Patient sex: F
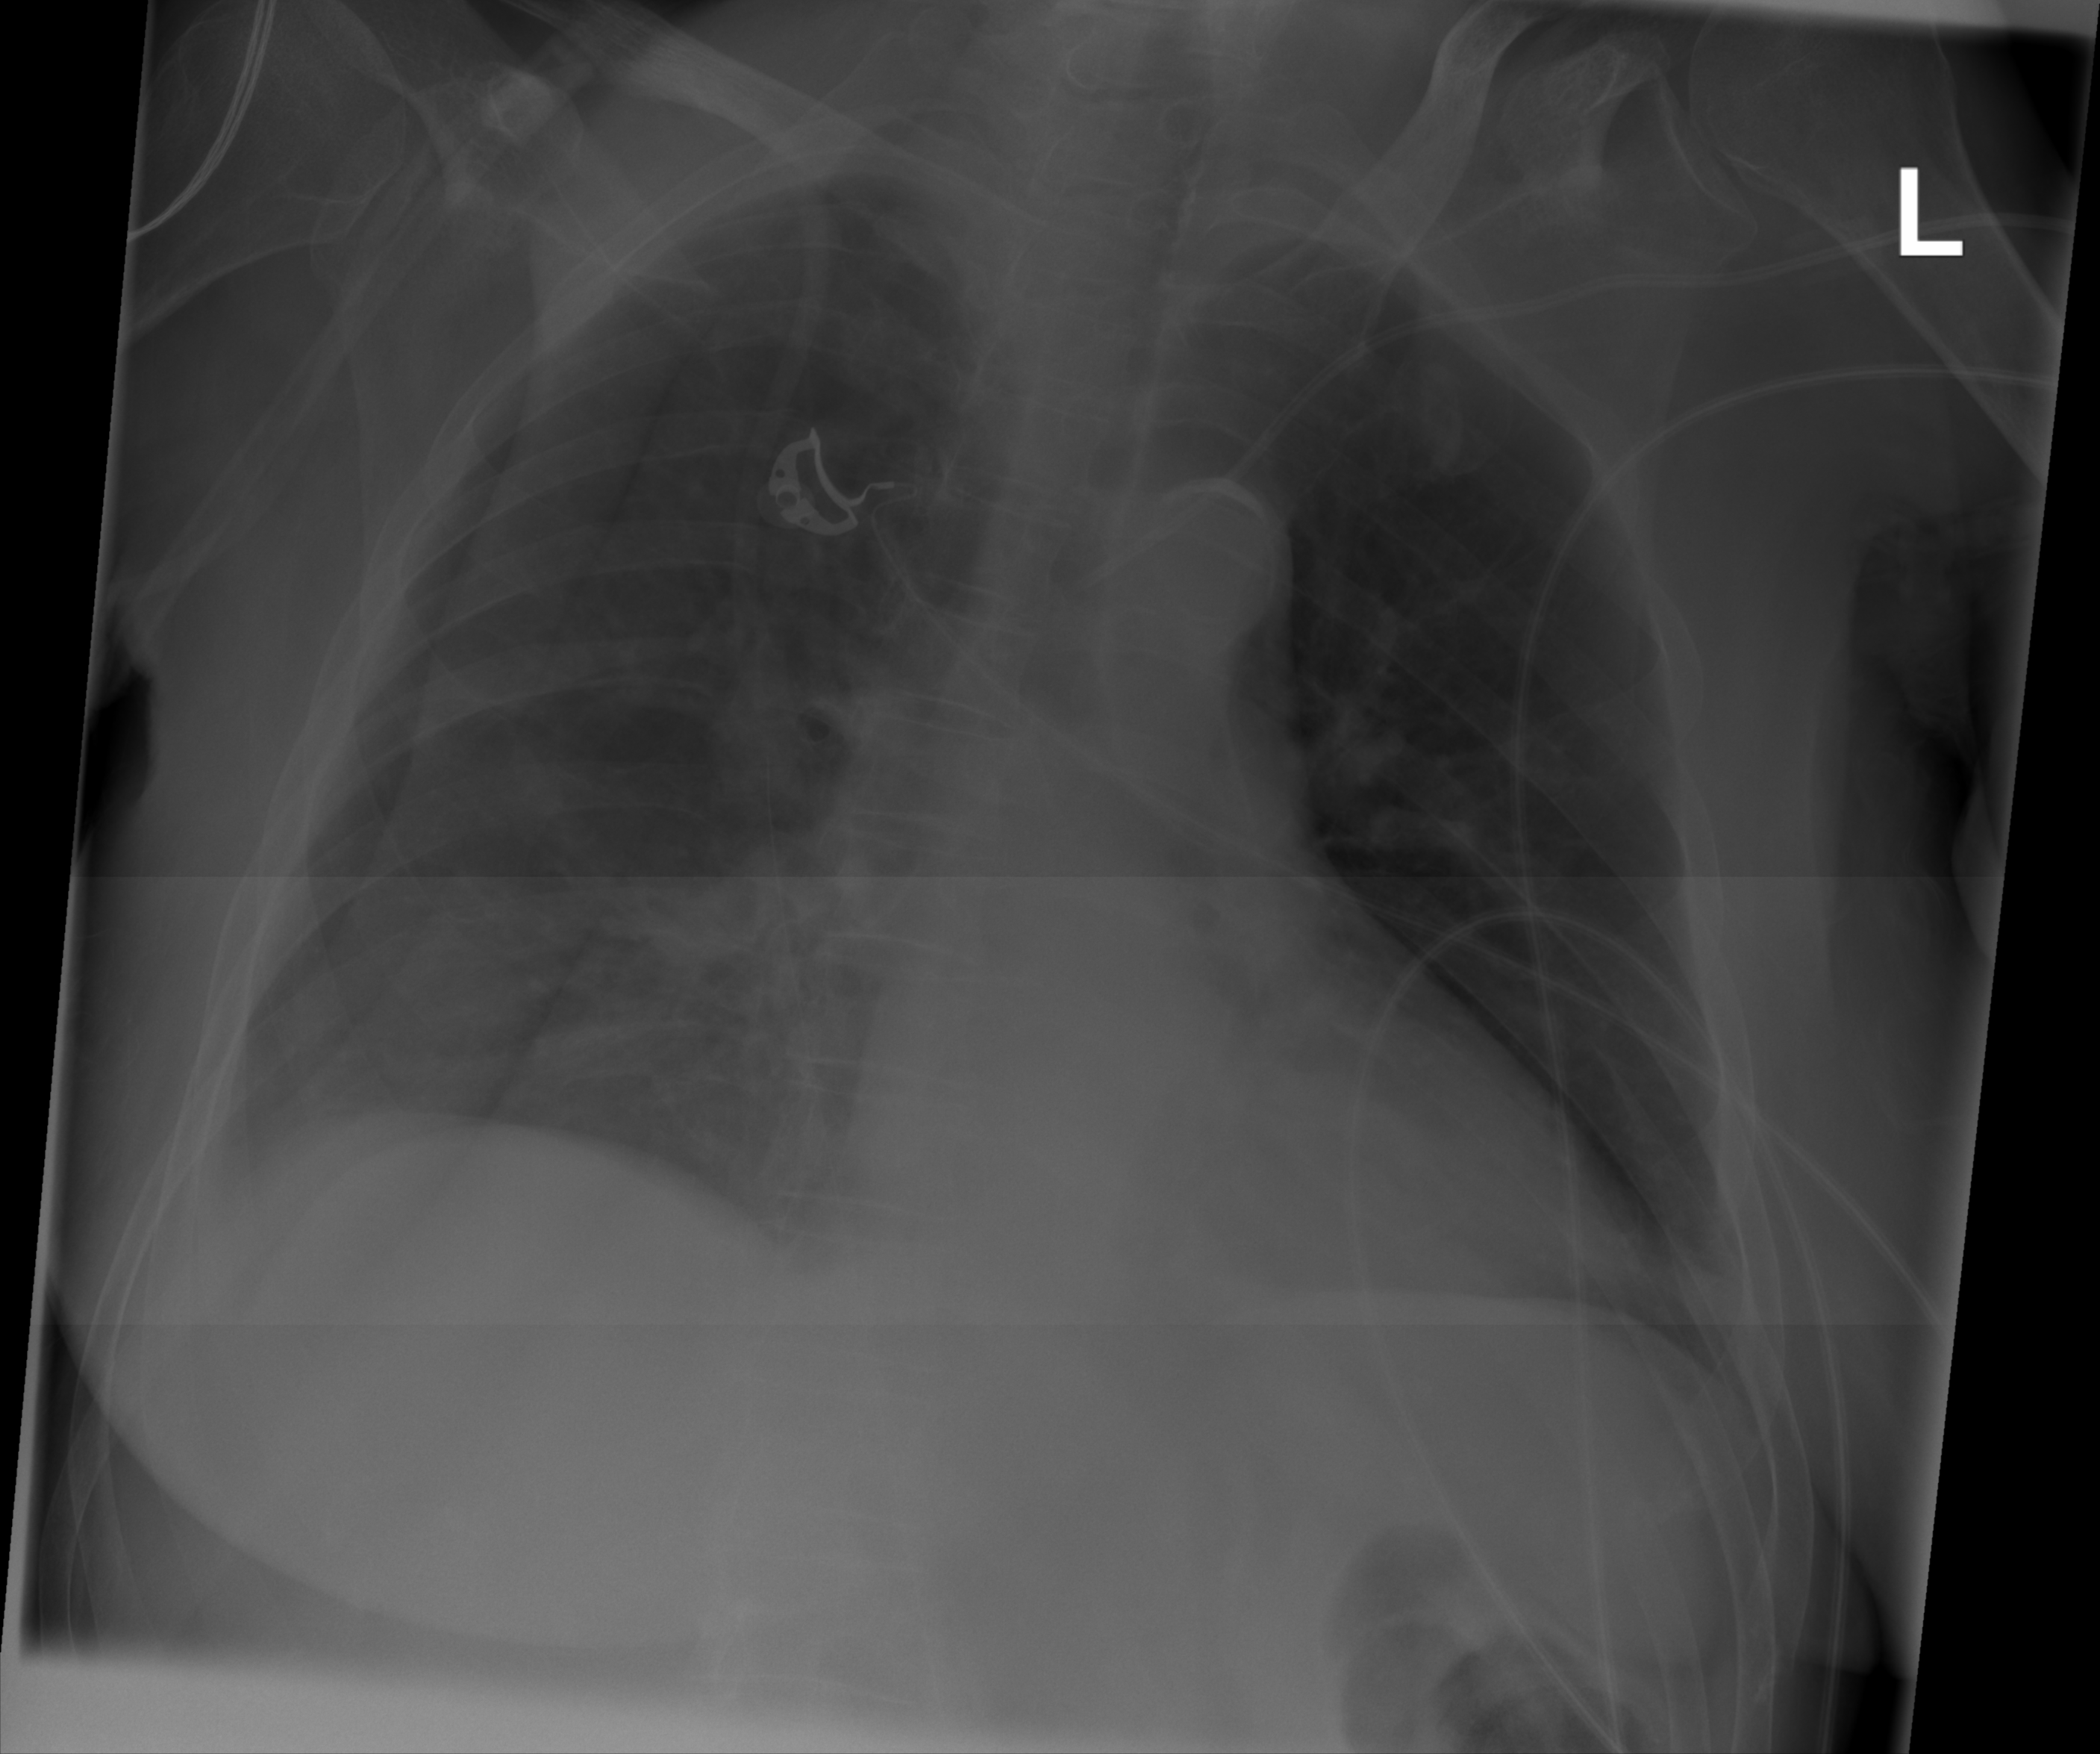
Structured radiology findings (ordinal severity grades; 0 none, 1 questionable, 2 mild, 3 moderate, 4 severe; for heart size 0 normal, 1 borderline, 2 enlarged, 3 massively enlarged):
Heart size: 2
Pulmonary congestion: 0
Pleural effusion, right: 1
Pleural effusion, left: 0
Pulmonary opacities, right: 0
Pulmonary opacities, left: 0
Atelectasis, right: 2
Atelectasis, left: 0